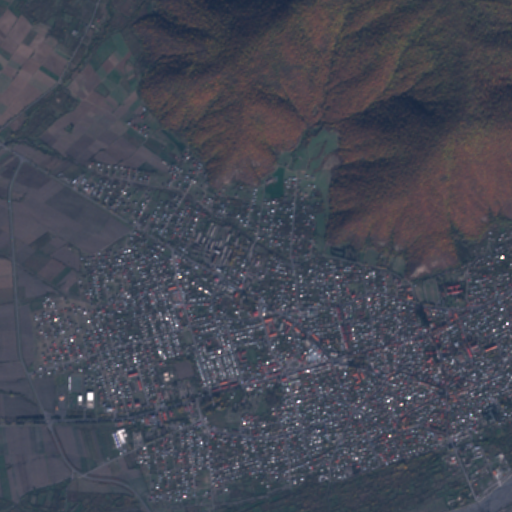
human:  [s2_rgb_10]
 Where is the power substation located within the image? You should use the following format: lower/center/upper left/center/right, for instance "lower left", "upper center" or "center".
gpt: The power substation is located in the lower left of the image.
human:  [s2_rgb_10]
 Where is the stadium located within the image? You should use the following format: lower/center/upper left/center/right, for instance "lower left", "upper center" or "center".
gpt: The stadium is located in the center right of the image.
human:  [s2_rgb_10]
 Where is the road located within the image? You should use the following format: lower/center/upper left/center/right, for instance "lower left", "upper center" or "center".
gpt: There is no road in the image.